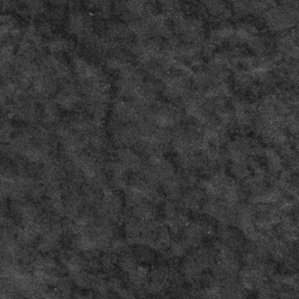
Label: frost